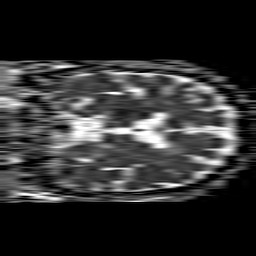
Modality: ADC
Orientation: coronal
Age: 63
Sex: male
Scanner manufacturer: philips
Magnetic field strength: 1.5 T
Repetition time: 4.6 s
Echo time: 0.09059 s